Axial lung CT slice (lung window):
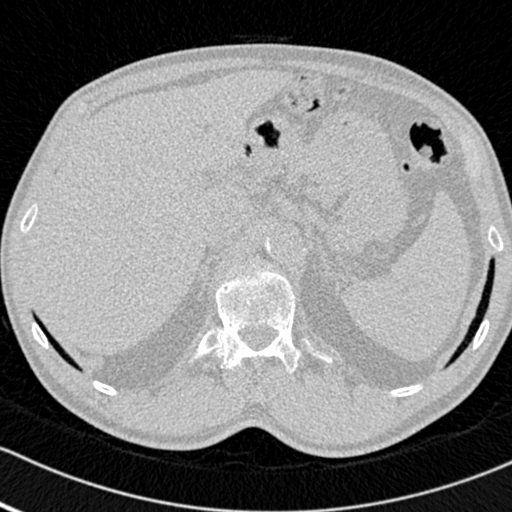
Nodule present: no